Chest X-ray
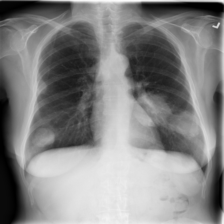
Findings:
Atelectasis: negative
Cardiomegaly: negative
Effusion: negative
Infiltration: negative
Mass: positive
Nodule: positive
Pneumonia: negative
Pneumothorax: negative
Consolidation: negative
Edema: negative
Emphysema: negative
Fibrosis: negative
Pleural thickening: negative
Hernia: negative